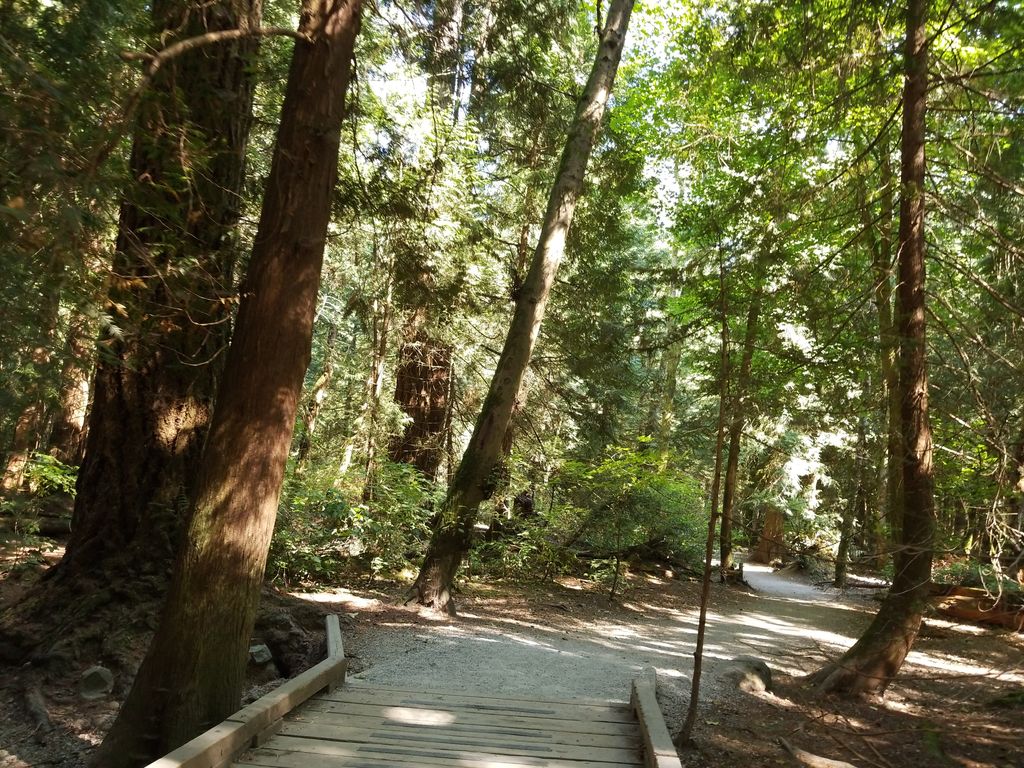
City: vancouver